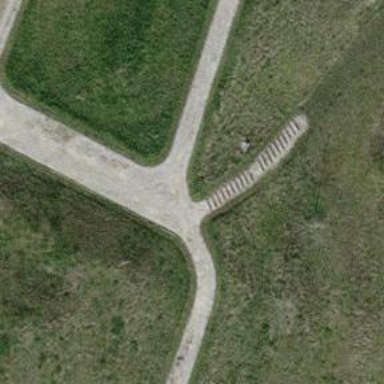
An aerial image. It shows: Road with steps.